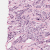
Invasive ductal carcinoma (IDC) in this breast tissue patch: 1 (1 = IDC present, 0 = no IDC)